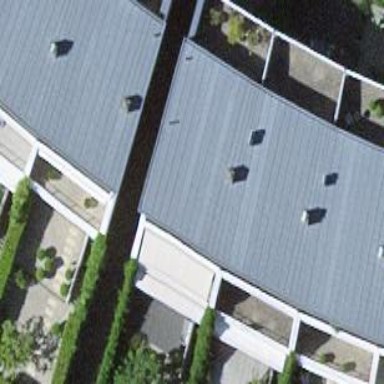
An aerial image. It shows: Terrace building with flat roof.